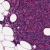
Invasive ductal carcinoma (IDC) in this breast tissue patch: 1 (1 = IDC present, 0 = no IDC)